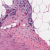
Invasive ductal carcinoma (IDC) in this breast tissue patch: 1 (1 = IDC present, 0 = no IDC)